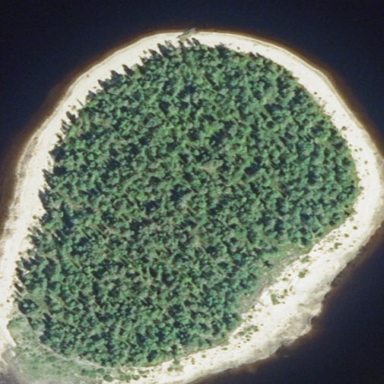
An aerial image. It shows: Island.